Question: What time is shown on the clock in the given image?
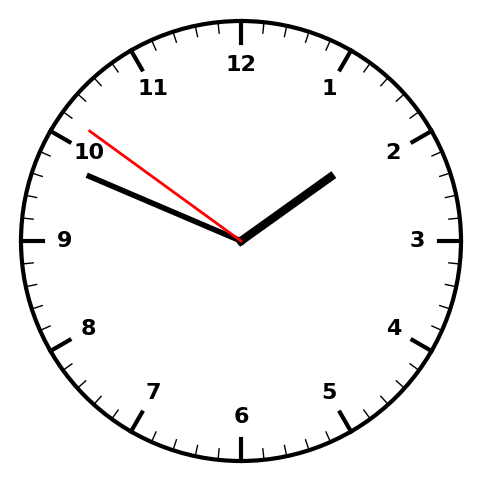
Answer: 01:48:51